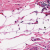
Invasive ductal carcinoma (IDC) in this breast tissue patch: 0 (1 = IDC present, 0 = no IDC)